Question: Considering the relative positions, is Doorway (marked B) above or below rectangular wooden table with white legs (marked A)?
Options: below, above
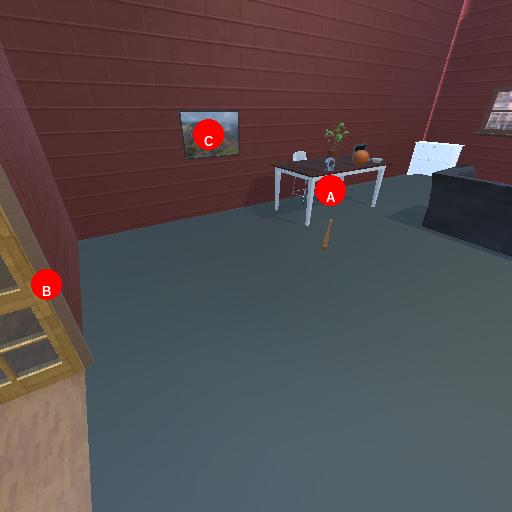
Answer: below